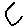
Label: hexagon